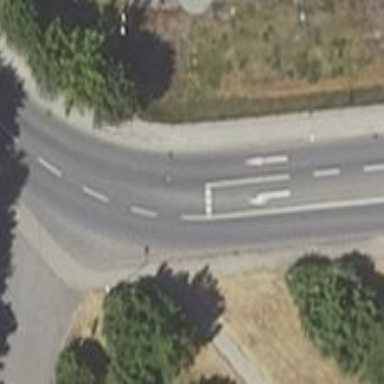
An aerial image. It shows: Footway.